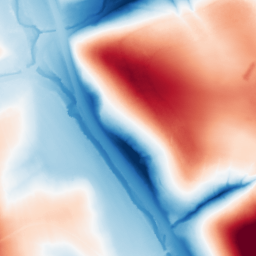
Category: classical
Decomposition family: gaussian_anisotropic
Decomposition parameters: sigma_x: 50
sigma_y: 50
Upsampling method: quintic
Upsampling parameters: scale: 2
Upsampling scale: 2